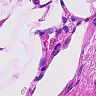
Metastatic tissue present: no